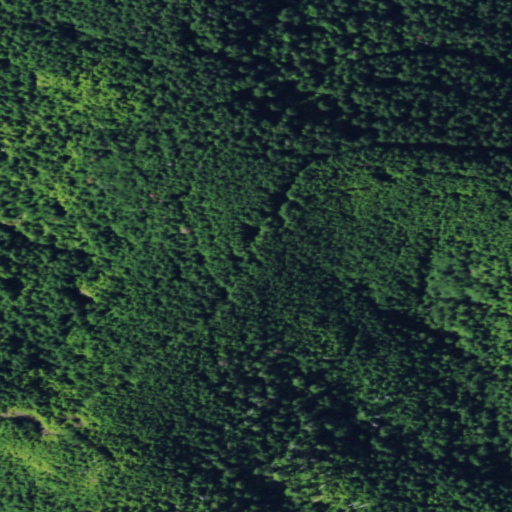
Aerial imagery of mountain in Washington named Tsoo-Yess Peak containing evergreen forest, grassland, and deciduous forest